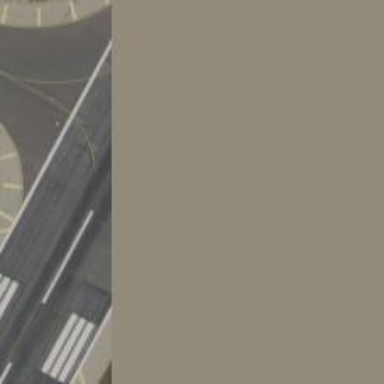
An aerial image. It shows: Taxiway at the airport with asphalt surface.